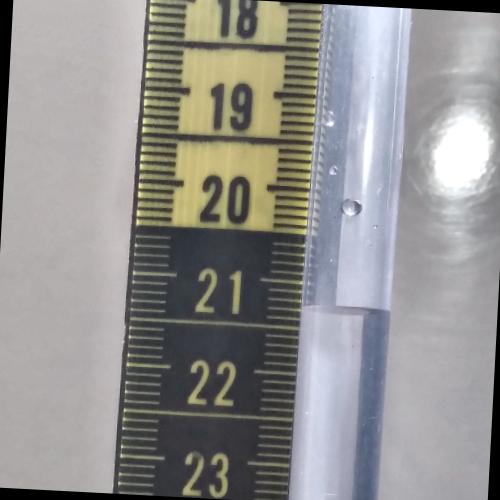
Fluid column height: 21.3 cm